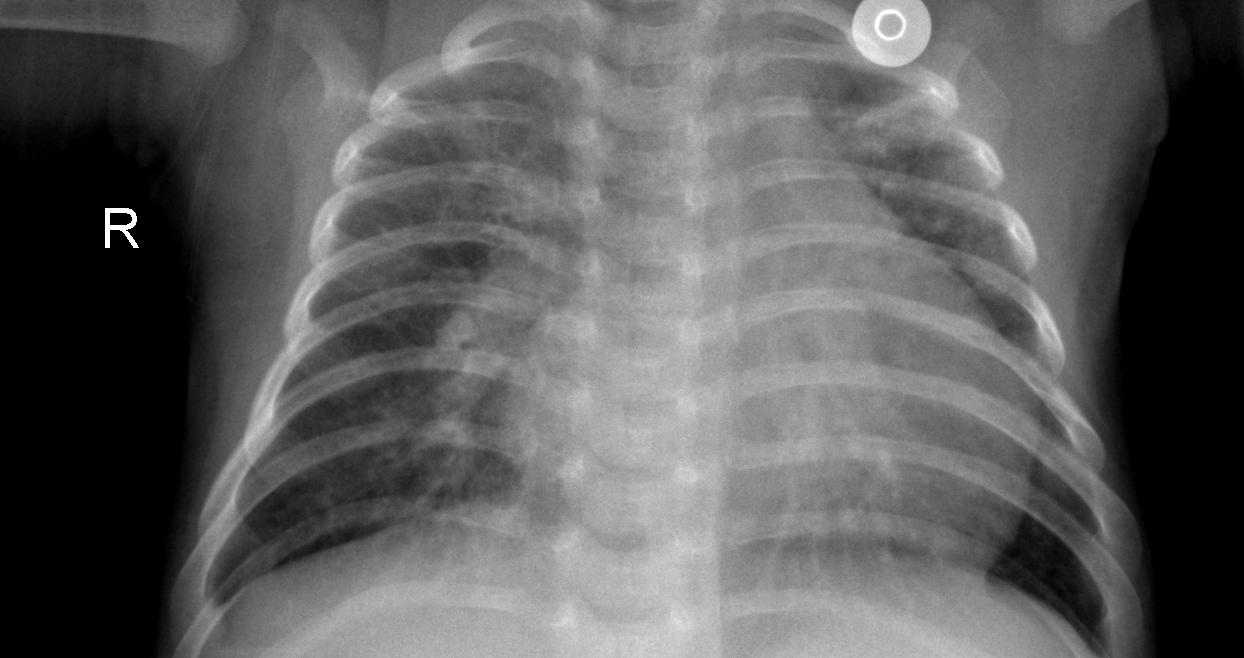
Diagnosis: PNEUMONIA